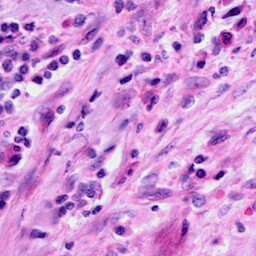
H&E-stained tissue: Cervix